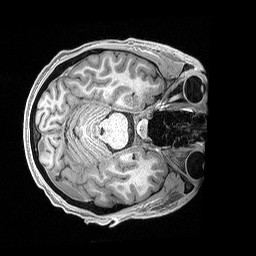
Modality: T1w
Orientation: axial
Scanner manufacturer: siemens
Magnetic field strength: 3 T
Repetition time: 2.4 s
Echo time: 0.00122 s